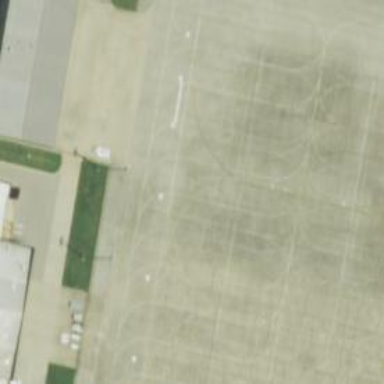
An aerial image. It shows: Image of taxiway at airport.